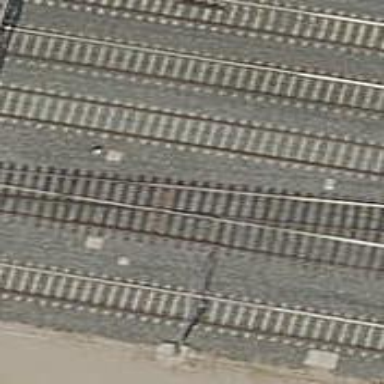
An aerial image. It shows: Rail yard with electrified contact lines for the railway.